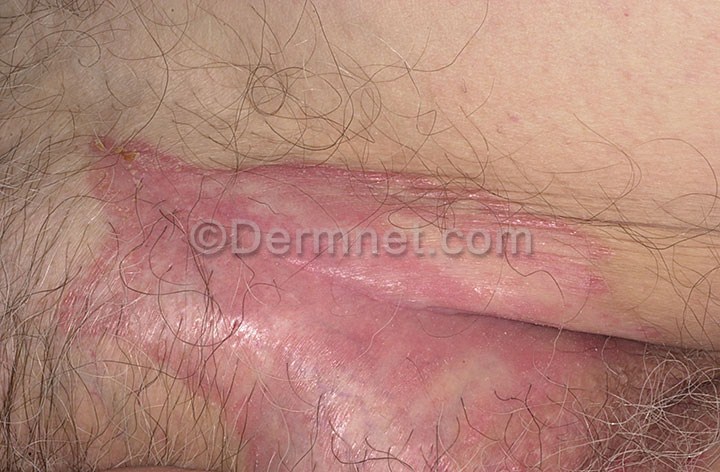
Disease: Psoriasis pictures Lichen Planus and related diseases